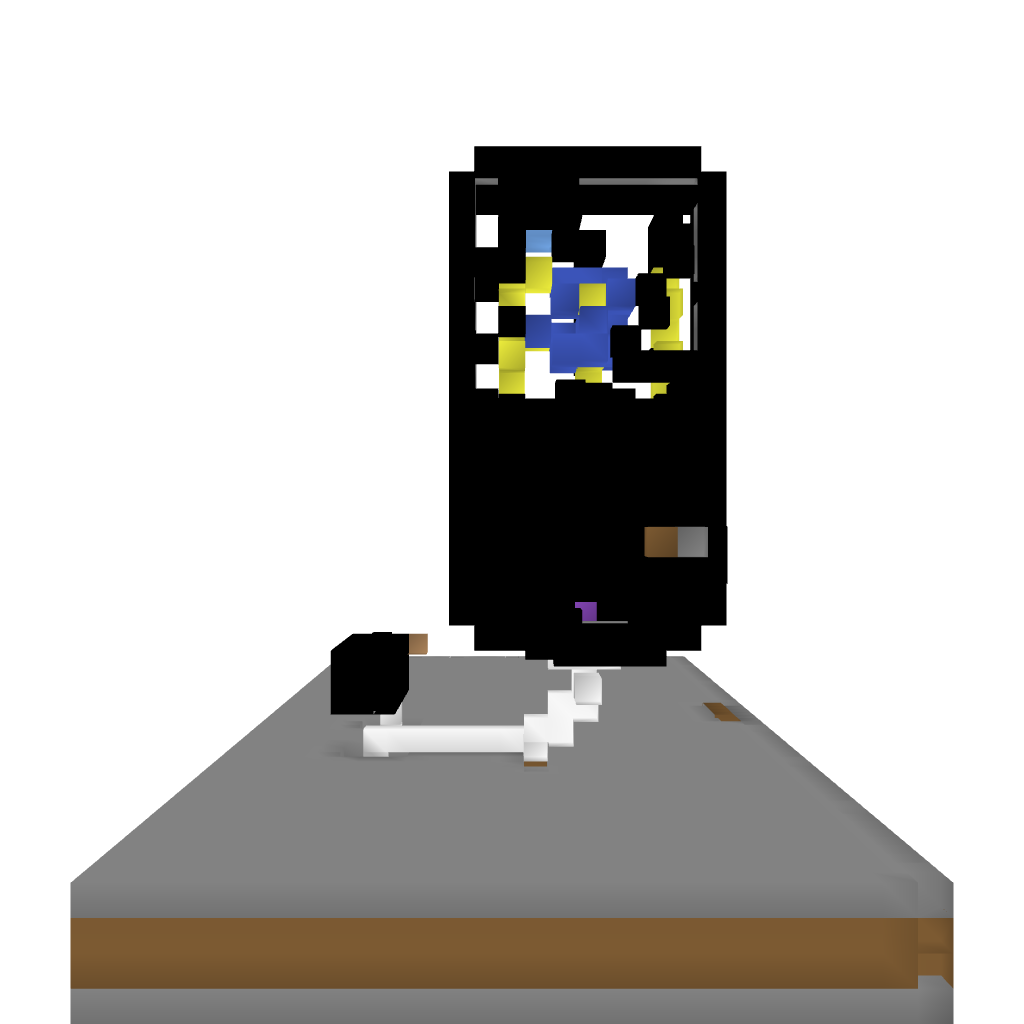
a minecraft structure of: Mphone bad low quality